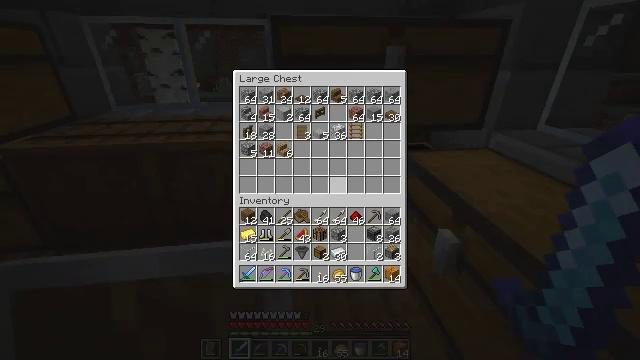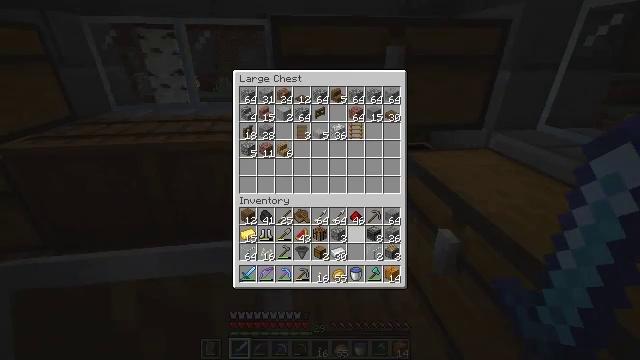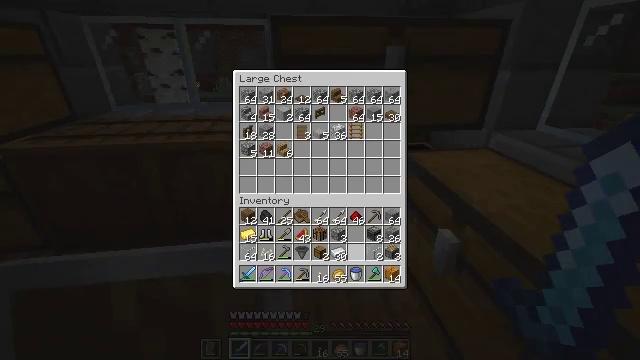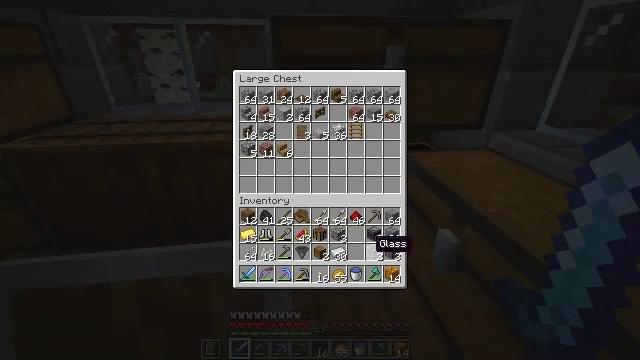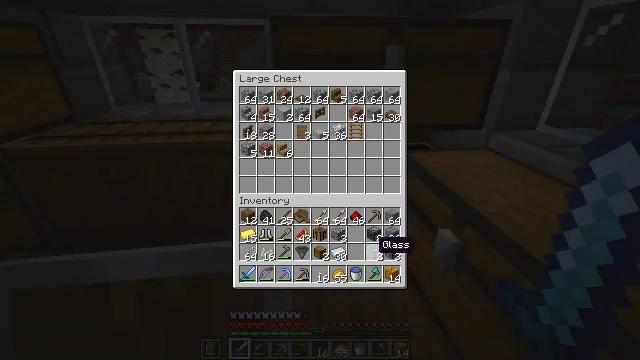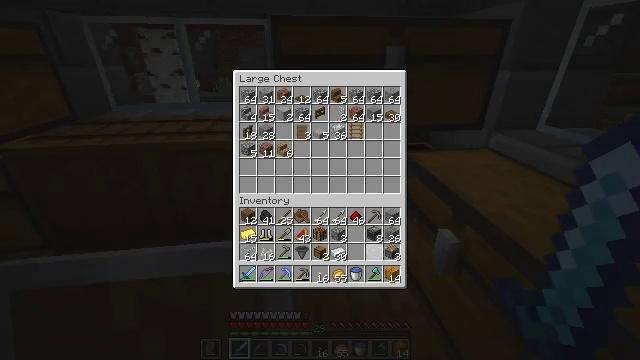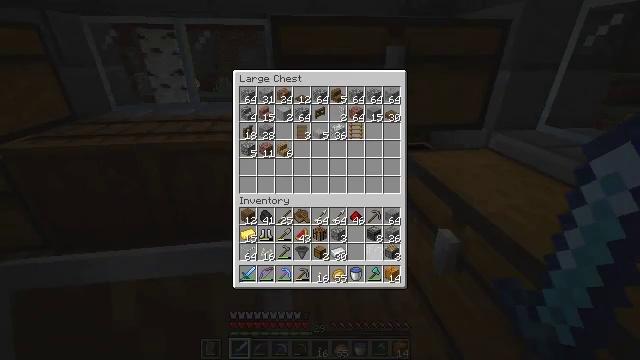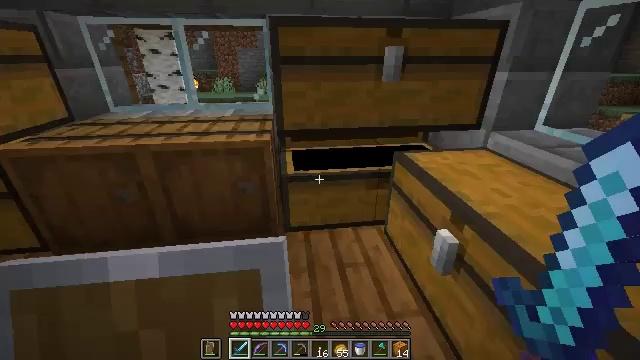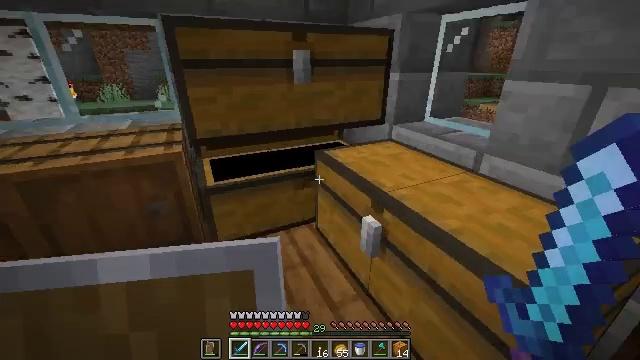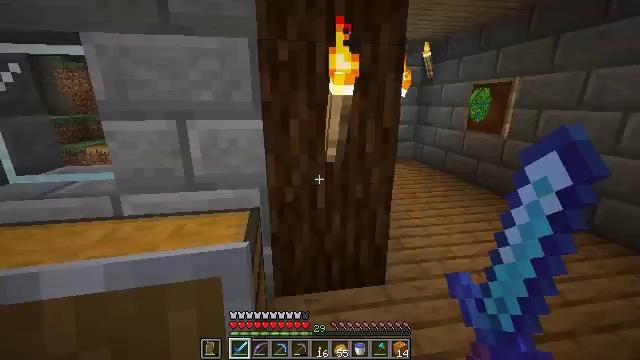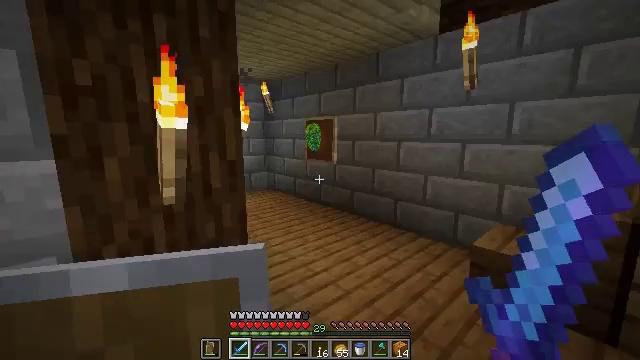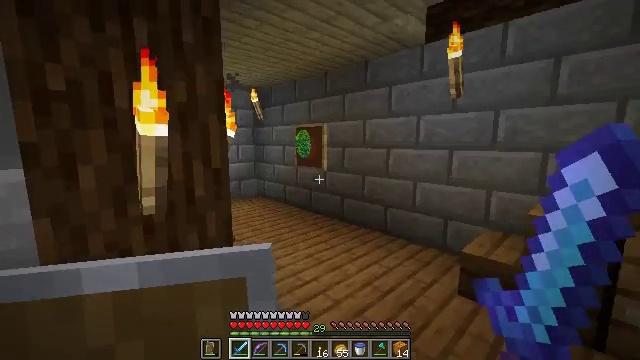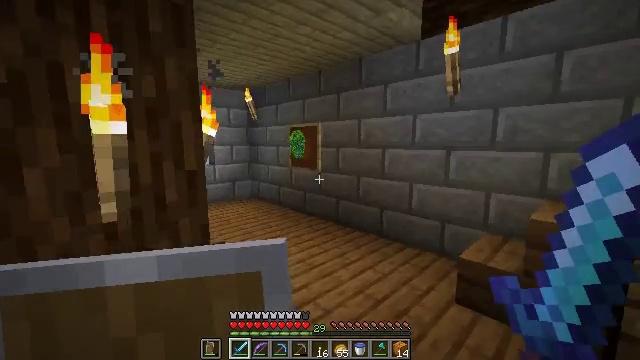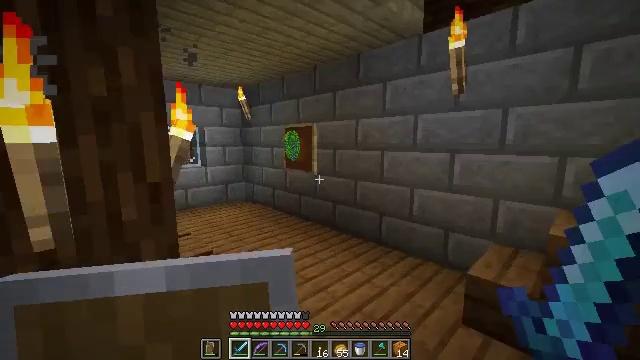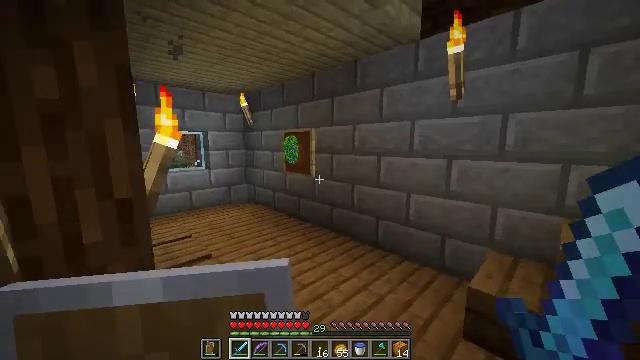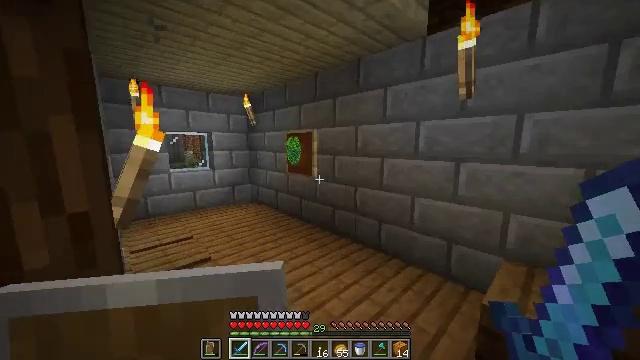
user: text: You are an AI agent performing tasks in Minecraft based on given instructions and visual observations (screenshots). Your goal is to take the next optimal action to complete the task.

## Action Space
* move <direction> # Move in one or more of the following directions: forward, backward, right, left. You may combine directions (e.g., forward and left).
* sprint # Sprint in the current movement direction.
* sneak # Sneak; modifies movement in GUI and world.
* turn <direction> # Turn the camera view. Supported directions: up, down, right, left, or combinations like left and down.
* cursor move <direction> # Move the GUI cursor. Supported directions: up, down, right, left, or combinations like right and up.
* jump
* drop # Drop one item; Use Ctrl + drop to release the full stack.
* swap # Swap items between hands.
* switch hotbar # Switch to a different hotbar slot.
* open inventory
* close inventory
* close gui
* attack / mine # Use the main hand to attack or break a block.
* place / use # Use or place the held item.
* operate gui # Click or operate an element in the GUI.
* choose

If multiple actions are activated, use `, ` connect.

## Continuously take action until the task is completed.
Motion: motion action
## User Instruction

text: Harvest grass block to clear the area.
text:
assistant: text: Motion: cursor move right and down
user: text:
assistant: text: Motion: sneak, cursor move down
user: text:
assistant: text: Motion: sneak, cursor move right and down
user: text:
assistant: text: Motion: sneak
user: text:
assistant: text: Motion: sneak, operate gui
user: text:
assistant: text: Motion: sneak, operate gui
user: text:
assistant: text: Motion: sneak
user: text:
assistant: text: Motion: turn right, close gui
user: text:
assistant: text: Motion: turn right and up
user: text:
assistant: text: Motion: move forward and move right, turn right and up
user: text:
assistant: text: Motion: move forward and move right, turn right and up
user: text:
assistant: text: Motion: move forward
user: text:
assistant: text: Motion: move forward, sprint
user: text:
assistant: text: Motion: move forward, sprint
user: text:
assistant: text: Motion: move forward, sprint
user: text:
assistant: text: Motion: move forward, turn left and down
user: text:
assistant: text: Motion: move forward, turn left and down
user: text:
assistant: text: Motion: move forward, turn left
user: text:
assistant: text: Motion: move forward, turn left
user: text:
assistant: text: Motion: move forward, turn left
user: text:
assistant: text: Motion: move forward, turn left
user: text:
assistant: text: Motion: move forward, turn left
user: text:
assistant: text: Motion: move forward
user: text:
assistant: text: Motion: move forward, turn left
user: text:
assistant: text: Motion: move forward, turn left
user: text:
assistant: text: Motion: move forward, turn left and up
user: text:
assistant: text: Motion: move forward, turn left and up
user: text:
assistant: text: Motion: move forward and move right, turn left
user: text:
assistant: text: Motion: move forward and move right, turn left and down
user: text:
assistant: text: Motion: move forward, turn left